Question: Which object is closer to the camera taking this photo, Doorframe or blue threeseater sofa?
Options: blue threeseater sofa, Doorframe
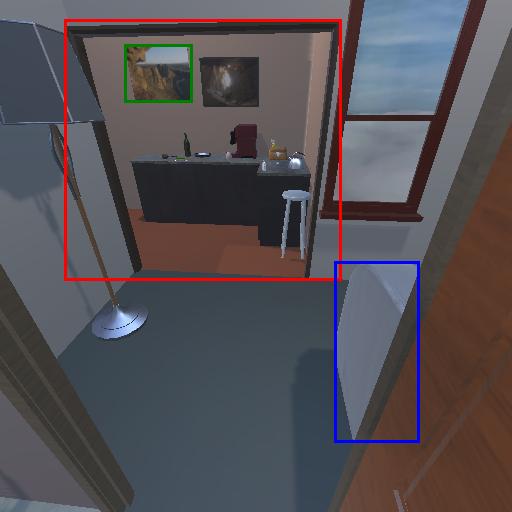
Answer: blue threeseater sofa